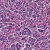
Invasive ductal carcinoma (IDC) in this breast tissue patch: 1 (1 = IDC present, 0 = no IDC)